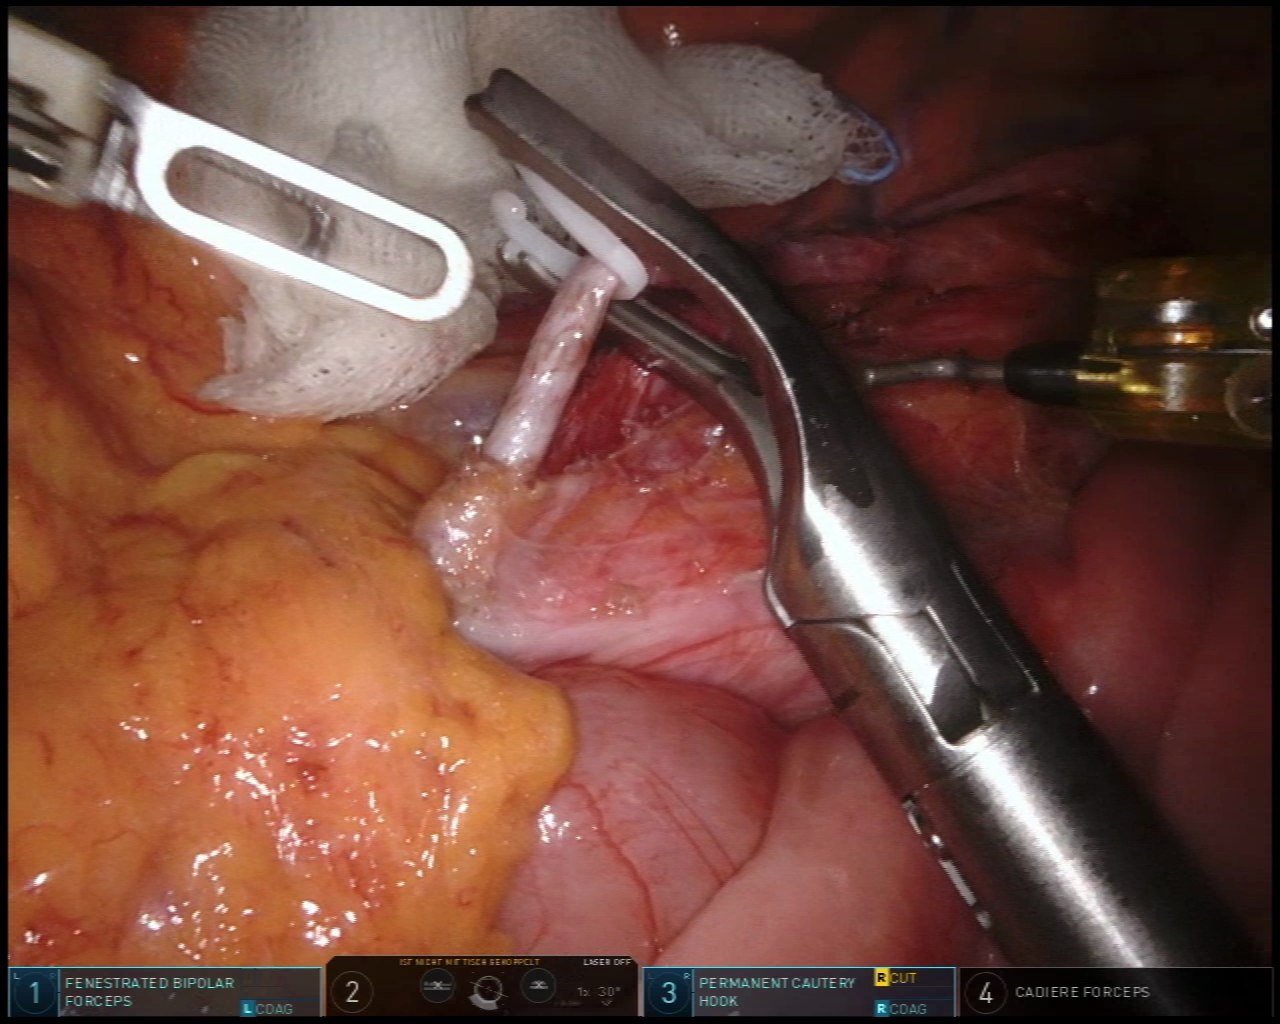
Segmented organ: inferior_mesenteric_artery
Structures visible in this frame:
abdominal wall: no
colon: no
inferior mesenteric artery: yes
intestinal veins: yes
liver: no
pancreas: no
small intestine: yes
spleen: no
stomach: no
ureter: no
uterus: no
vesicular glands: no